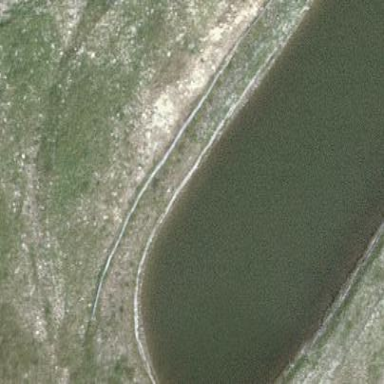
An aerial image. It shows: Peaceful pond surrounded by nature.